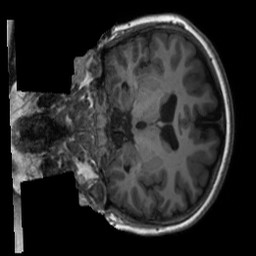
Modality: T1w
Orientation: coronal
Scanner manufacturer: siemens
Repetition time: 2.3 s
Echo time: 0.00229 s